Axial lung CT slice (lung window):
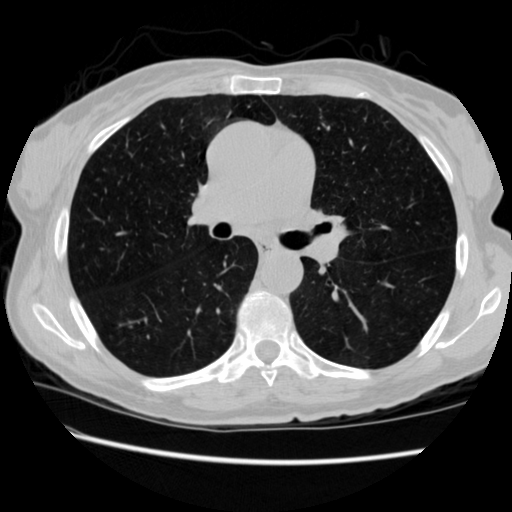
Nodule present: no